Aerial crown-view tile of a tropical tree (Barro Colorado Island, Panama), acquired 20250715:
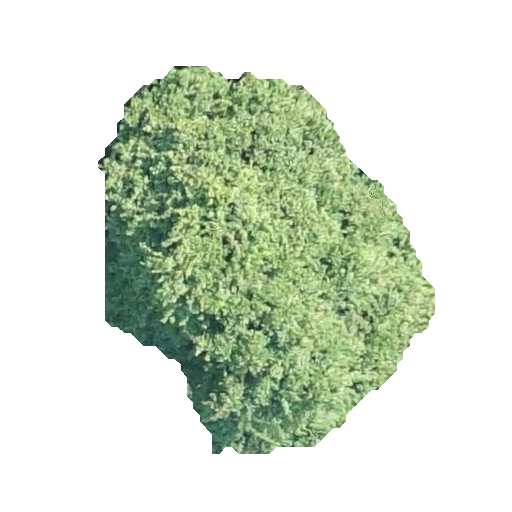
Species: Prioria copaifera
GBIF accepted scientific name: Prioria copaifera
Crown area: 133.661 m²